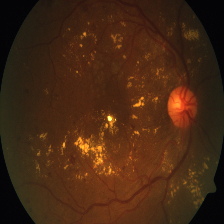
Diabetic retinopathy grade: Severe